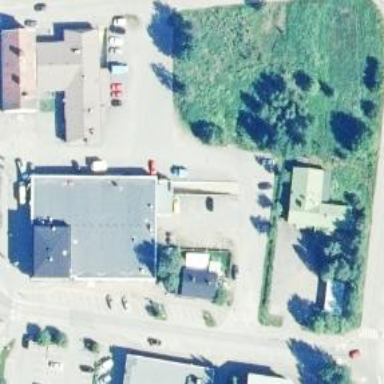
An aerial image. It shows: Fitness centre on leisure land.